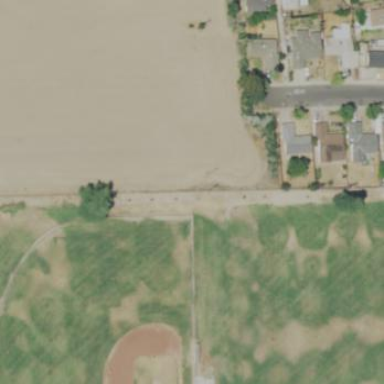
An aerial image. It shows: Baseball pitch for leisure land activities.